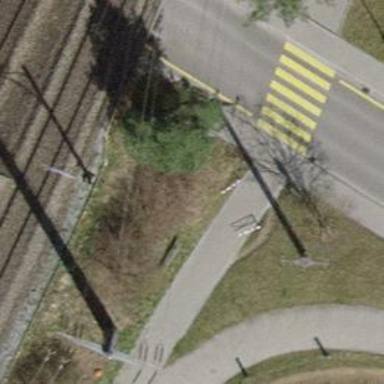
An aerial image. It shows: Openable double cycle barrier.